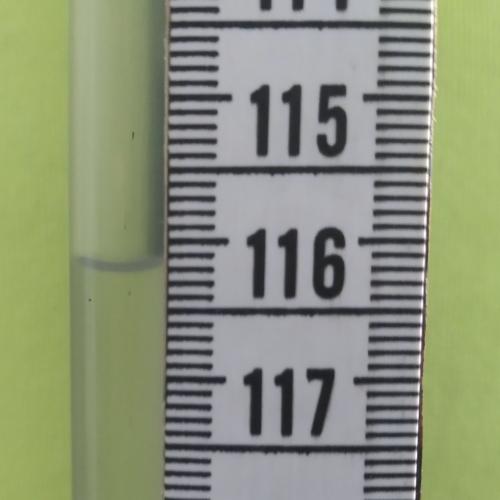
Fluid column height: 116.2 cm